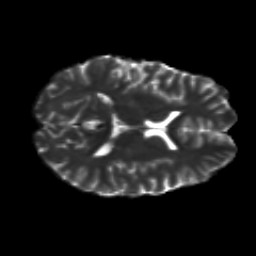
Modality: T2w
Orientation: axial
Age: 26
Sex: male
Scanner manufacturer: siemens
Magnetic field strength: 3 T
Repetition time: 8.8 s
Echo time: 0.085 s